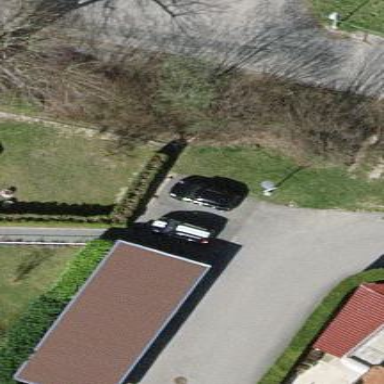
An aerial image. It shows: Carport structure.